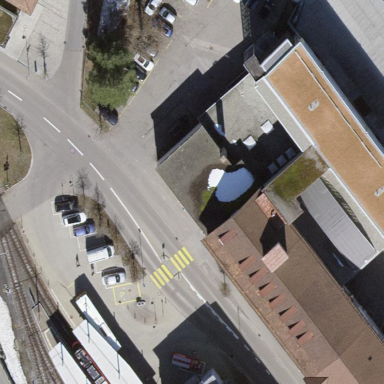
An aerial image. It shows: Industrial building.